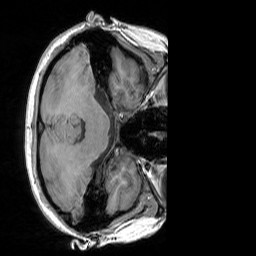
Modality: T1w
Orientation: axial
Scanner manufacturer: siemens
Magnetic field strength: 3 T
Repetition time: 1.83 s
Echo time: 0.00303 s